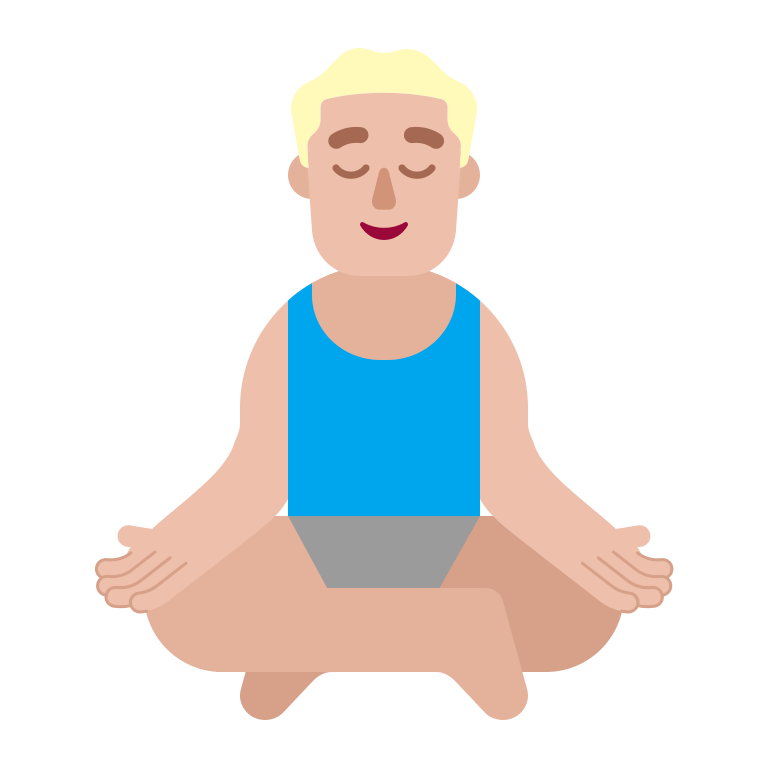
man in lotus position flat  light